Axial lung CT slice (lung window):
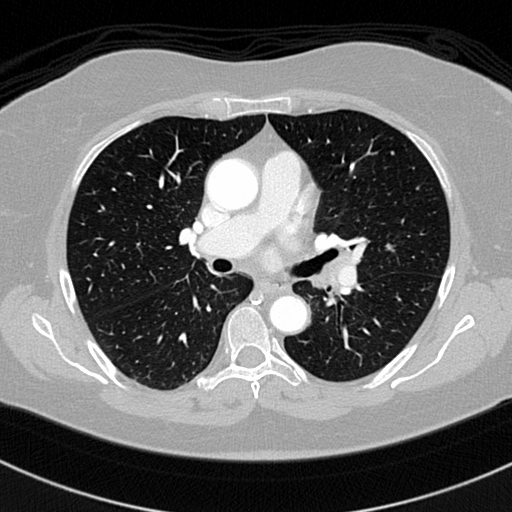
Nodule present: no